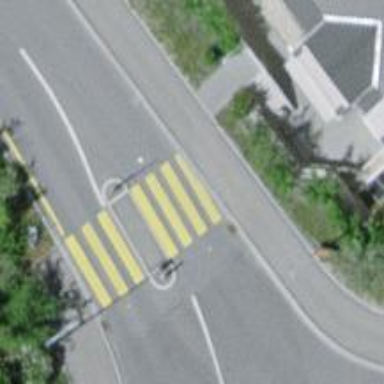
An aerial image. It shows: Marked crossing with zebra sign and island in the middle.